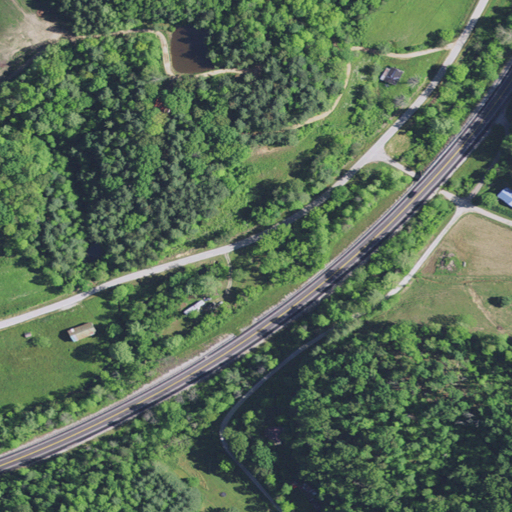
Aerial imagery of valley in Kentucky named Leslie Hollow containing deciduous forest, low intensity development, mixed forest, open development, medium intensity development, pasture, grassland, barren land, and high intensity development